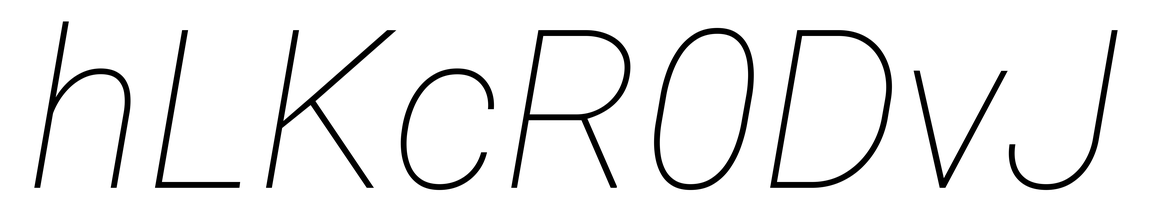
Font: Roboto-Italic_Thin_Italic